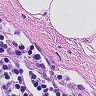
Metastatic tissue present: no